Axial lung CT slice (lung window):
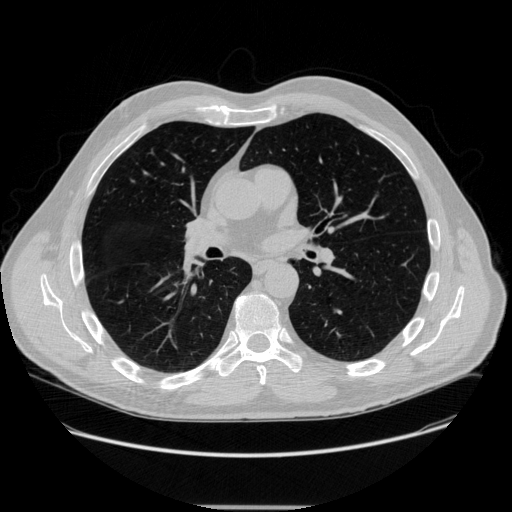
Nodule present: no